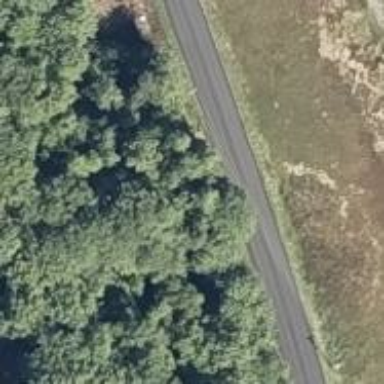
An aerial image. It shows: Trunk highway.